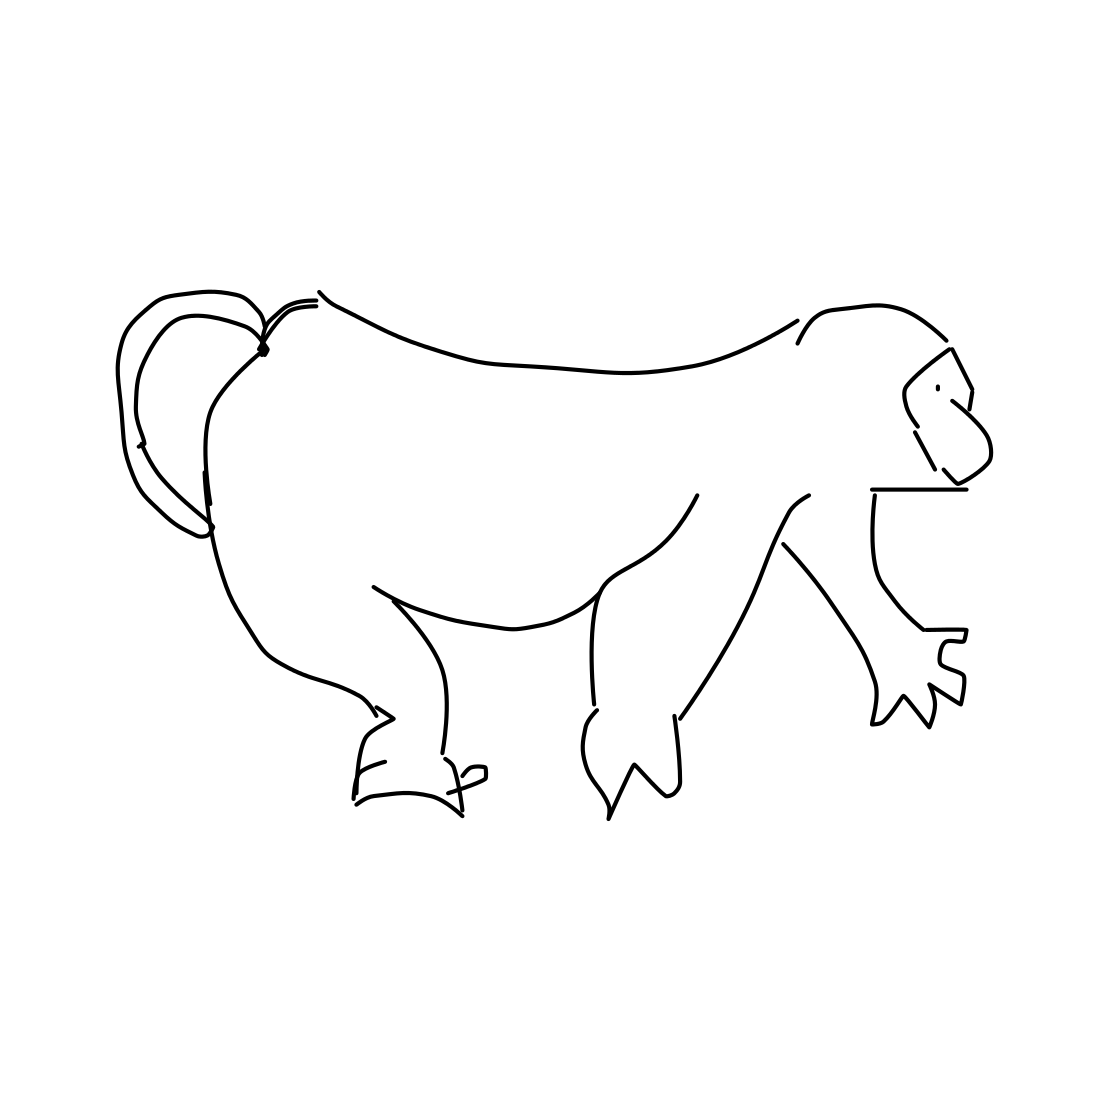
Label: monkey